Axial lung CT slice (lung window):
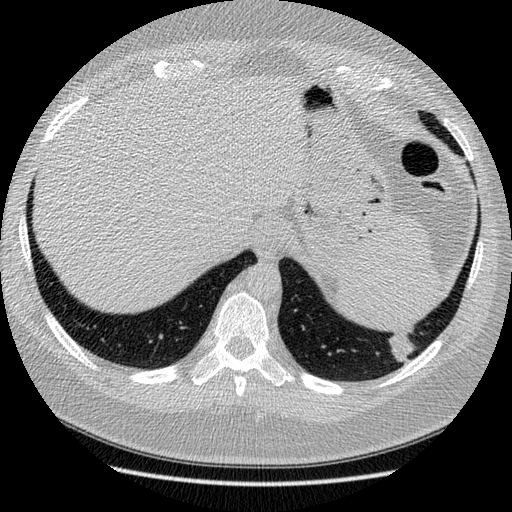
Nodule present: yes
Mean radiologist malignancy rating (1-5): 3.25